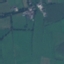
Land use / land cover: Pasture